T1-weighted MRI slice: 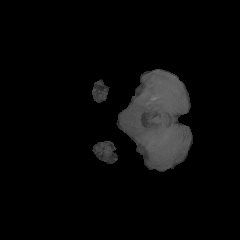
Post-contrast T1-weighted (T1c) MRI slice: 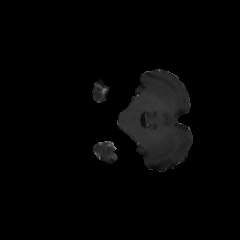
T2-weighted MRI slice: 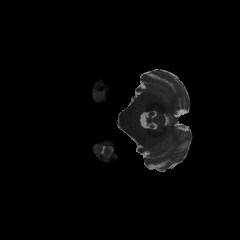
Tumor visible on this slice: no